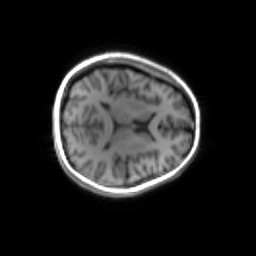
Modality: inplaneT1
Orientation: axial
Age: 26
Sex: female
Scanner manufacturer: siemens
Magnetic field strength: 3 T
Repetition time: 1.2 s
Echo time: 0.00251 s